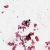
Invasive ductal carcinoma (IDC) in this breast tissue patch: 0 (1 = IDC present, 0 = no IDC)